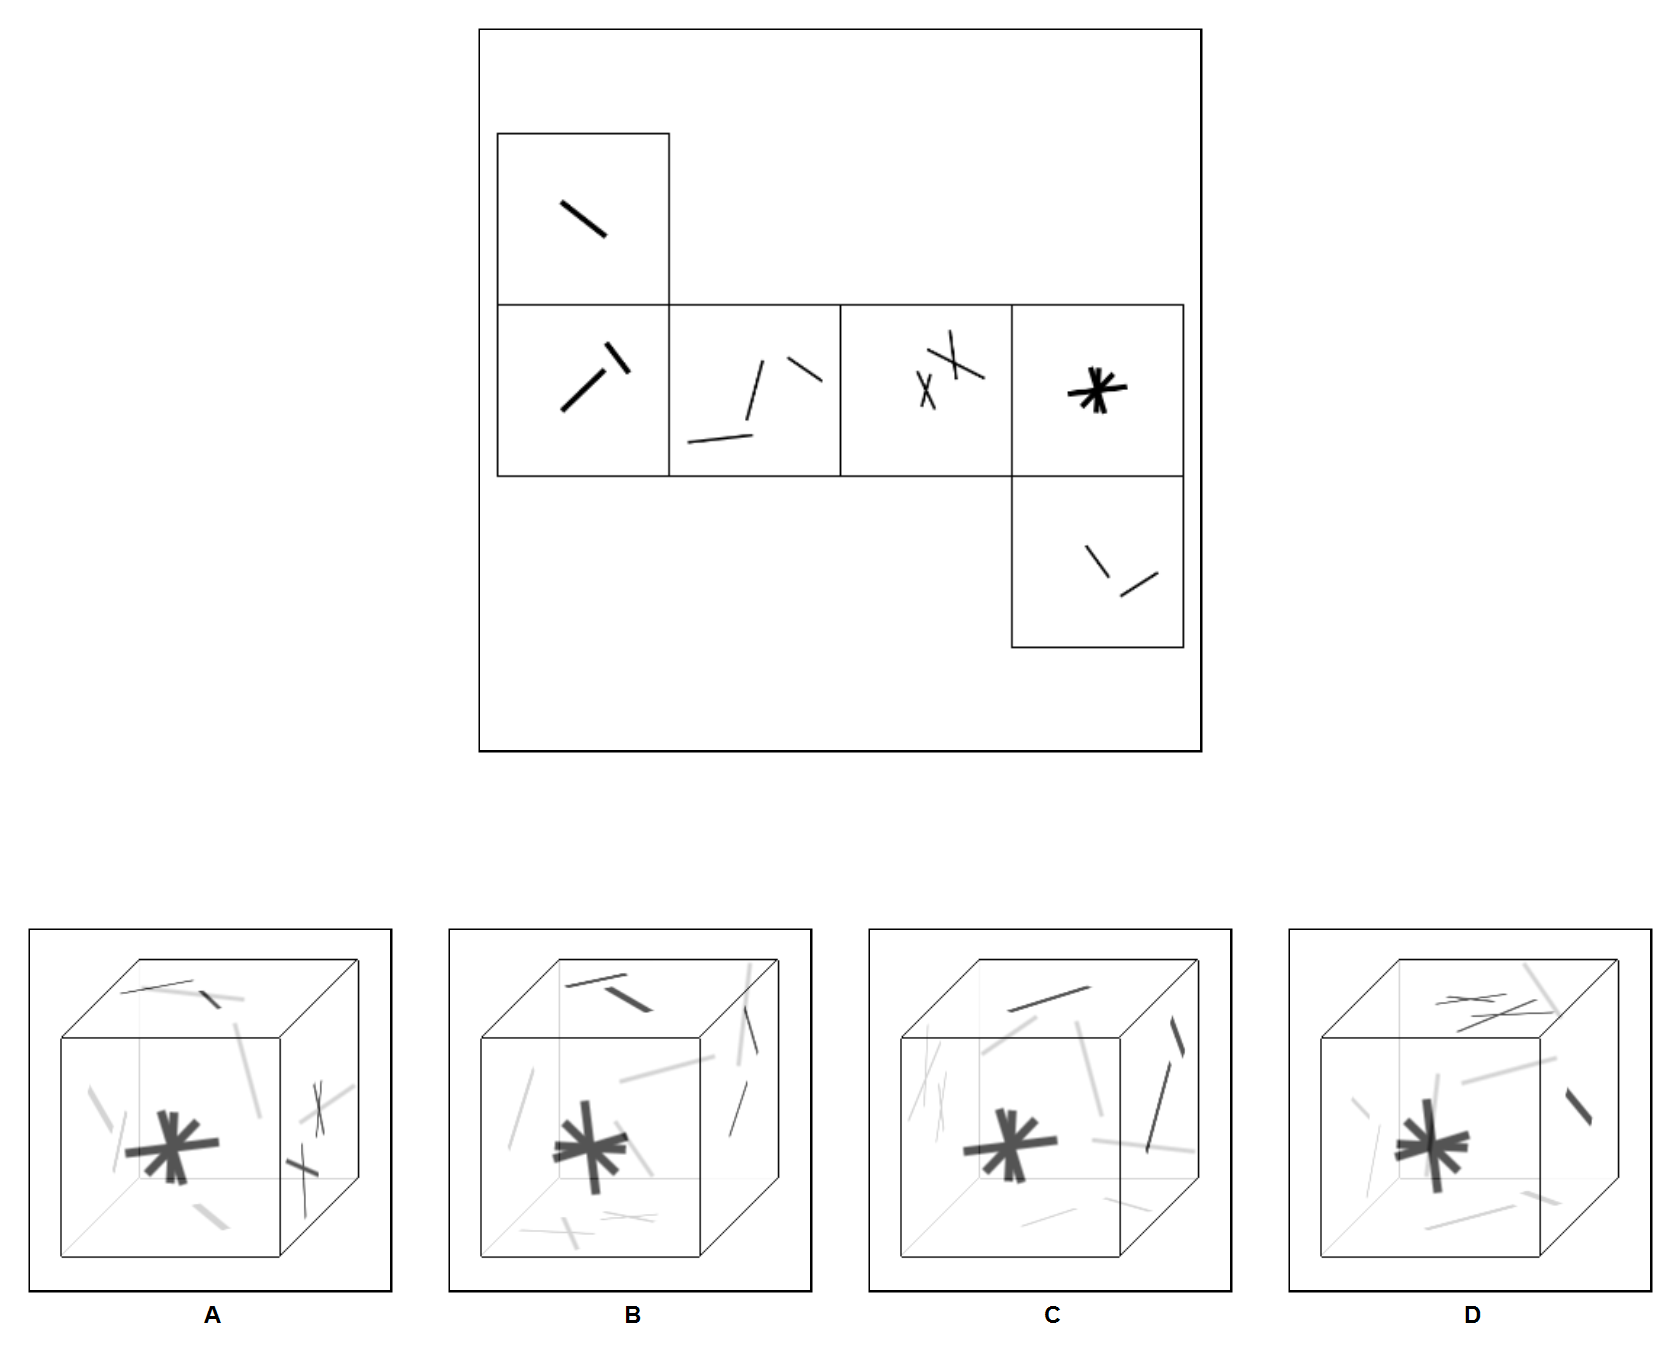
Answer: D